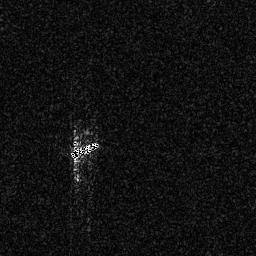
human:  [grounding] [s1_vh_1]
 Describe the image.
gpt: In the satellite image, there is  <ref>1 medium ship </ref> <box>[[27, 54, 38, 61, 0]]</box> located at center.